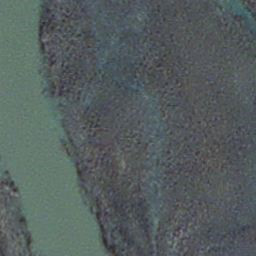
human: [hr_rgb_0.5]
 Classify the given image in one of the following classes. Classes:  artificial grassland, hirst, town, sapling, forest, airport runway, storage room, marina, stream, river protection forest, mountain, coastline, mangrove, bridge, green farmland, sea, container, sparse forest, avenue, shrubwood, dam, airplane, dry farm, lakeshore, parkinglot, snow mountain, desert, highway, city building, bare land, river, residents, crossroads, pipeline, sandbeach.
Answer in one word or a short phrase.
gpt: stream